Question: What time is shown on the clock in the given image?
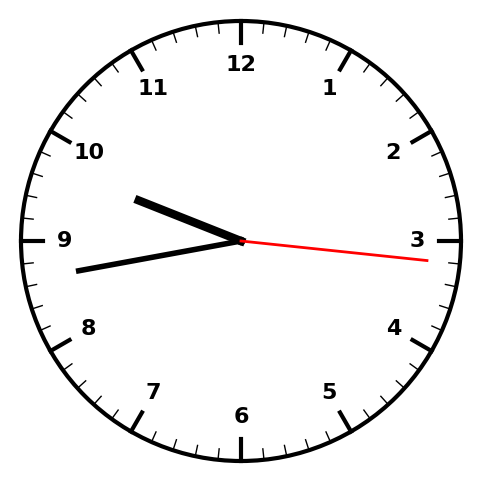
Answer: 09:43:16